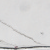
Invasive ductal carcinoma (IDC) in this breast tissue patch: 0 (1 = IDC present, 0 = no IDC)